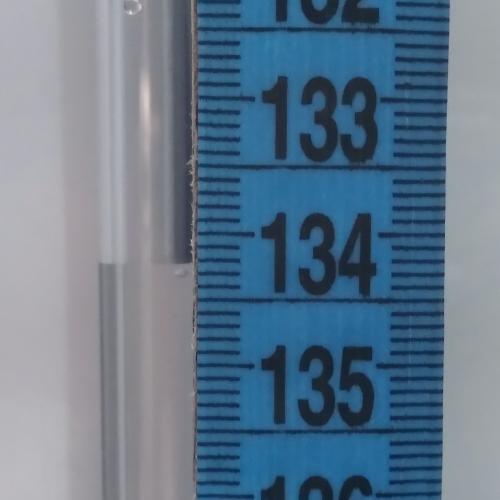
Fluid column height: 134.2 cm